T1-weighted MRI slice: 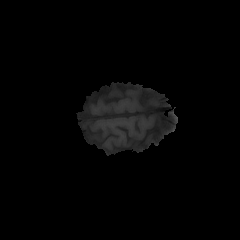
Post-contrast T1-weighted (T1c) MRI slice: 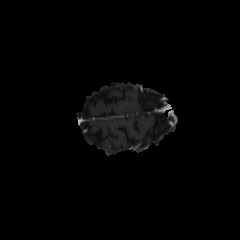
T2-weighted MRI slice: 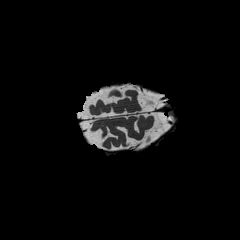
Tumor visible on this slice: no